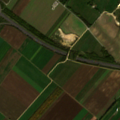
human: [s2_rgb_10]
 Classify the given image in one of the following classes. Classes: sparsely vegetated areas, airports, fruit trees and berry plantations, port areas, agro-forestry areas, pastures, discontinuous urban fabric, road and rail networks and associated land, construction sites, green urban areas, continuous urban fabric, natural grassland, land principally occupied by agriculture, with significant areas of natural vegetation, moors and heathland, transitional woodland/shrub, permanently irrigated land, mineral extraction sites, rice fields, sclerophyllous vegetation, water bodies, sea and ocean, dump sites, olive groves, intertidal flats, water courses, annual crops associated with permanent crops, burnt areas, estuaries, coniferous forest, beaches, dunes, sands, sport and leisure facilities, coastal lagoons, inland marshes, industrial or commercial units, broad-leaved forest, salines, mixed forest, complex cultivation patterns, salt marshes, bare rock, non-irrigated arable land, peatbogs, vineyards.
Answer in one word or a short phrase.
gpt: discontinuous urban fabric, mineral extraction sites, non-irrigated arable land, broad-leaved forest